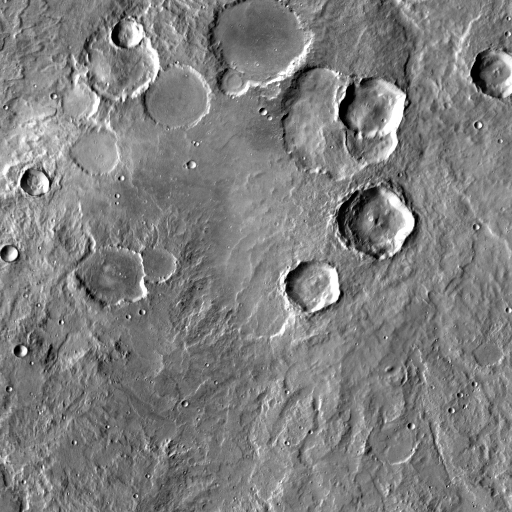
Crater classes present: Background, Other, Layered, Buried, Secondary